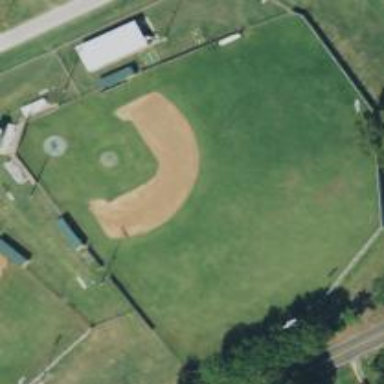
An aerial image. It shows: Baseball pitch for leisure land.